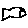
Label: fish